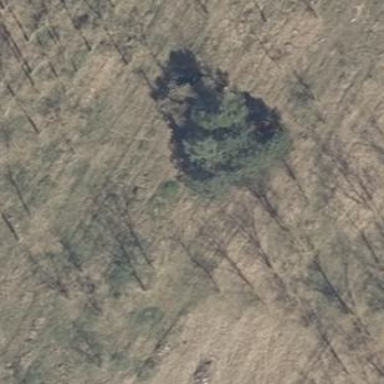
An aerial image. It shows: Patch of scrub vegetation.